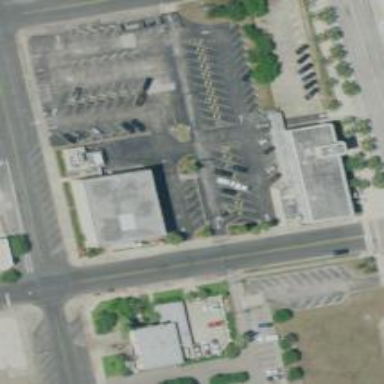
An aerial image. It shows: Paved parking area.